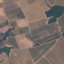
Land use / land cover class: PermanentCrop